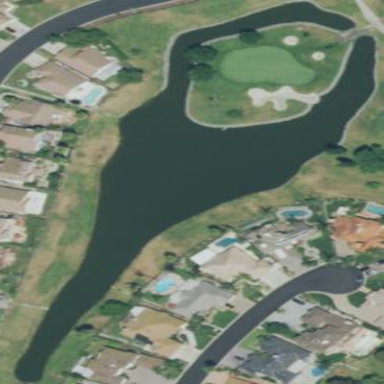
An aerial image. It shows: Water hazard on golf course.